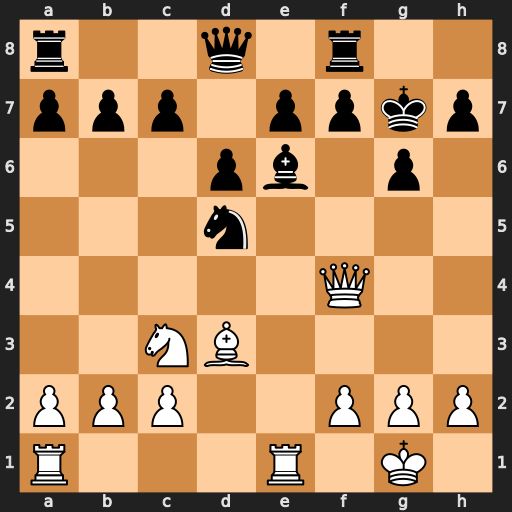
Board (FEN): r2q1r2/ppp1ppkp/3pb1p1/3n4/5Q2/2NB4/PPP2PPP/R3R1K1
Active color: w
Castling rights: -
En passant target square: -
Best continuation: Nxd5 Bxd5 Qd4+ e5 Qxd5